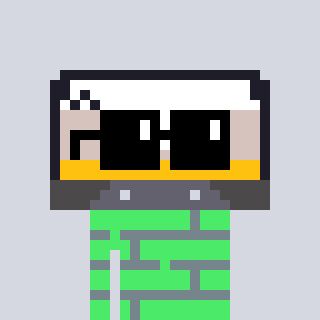
a pixel art character with square black sunglasses, a cassette tape-shaped head and a teal-colored body on a cool background